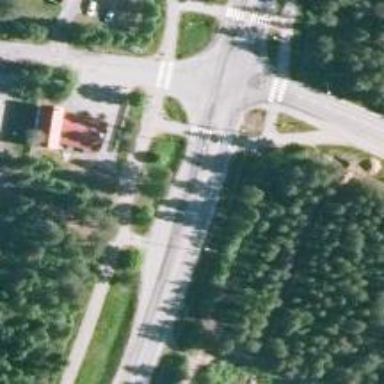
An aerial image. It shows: Cycleway.